Question: My mysql table 'admin' has two rows:

On executing the query
'''
SELECT * FROM 'admin' WHERE 'admin.Sno'='1'
'''
Result is:
MySQL returned an empty result set (i.e. zero rows). (Query took 0.0000 sec)
I cannot understand what is the problem.
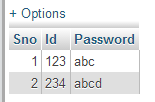
Answer: Why are you quoting tablename ''admin.Sno''. if you want to escape it then use backquote and not single quote.
Again, I assume 'sno' is a int column; in that case no need of quoting it again.
your query should look like
'''
SELECT * FROM 'admin' WHERE 'Sno'=1
'''